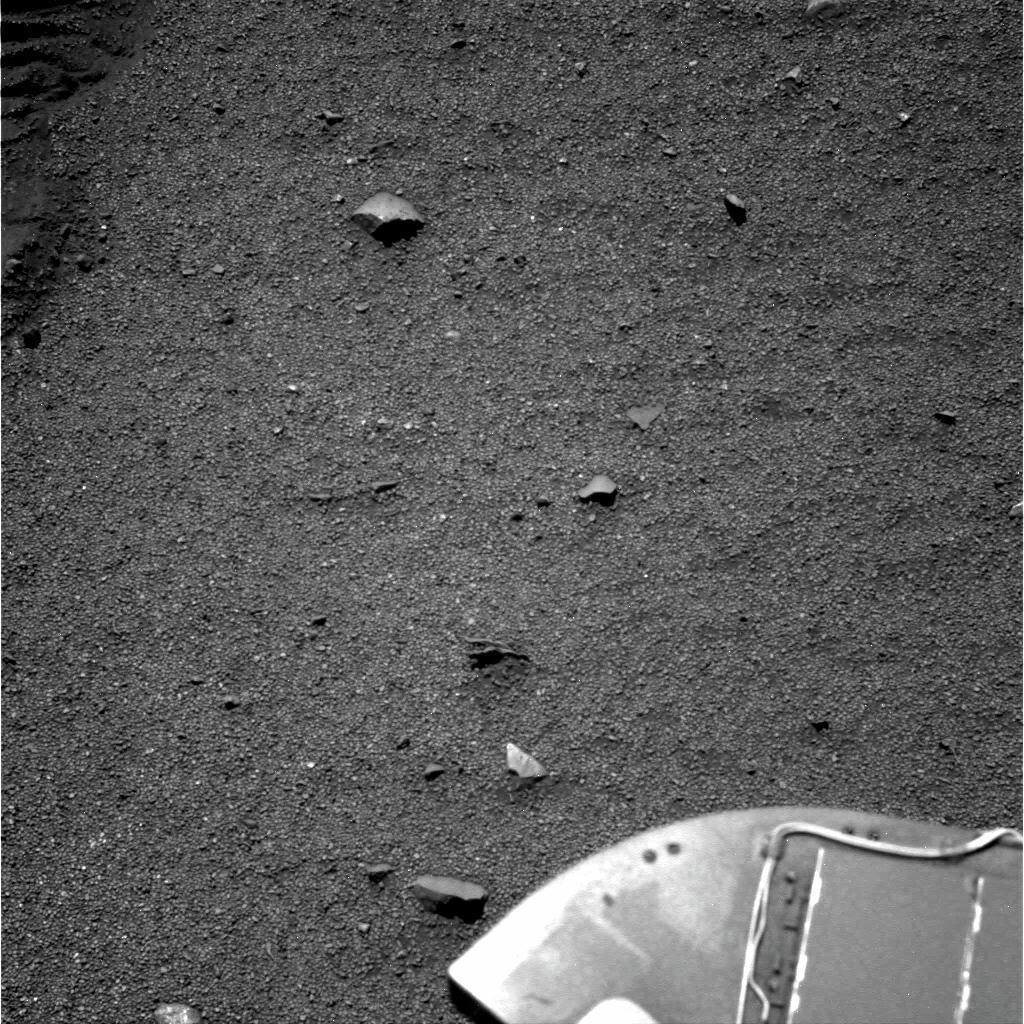
Terrain classes present: Background, Bedrock, Gravel / Sand / Soil, Rock